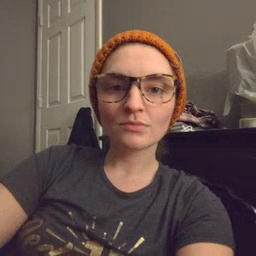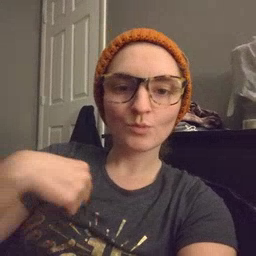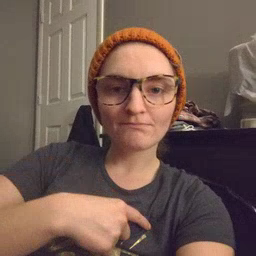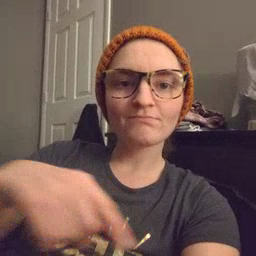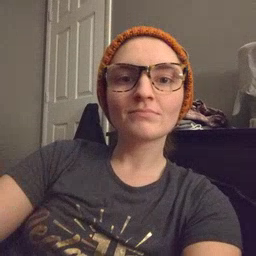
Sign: weus